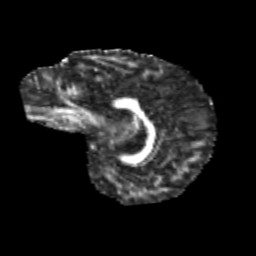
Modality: FA
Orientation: sagittal
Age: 10
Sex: male
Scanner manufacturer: siemens
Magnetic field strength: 3 T
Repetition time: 3.8 s
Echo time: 0.07 s